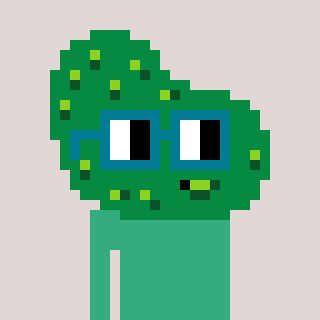
a pixel art character with square dark green glasses, a pickle-shaped head and a teal-colored body on a warm background